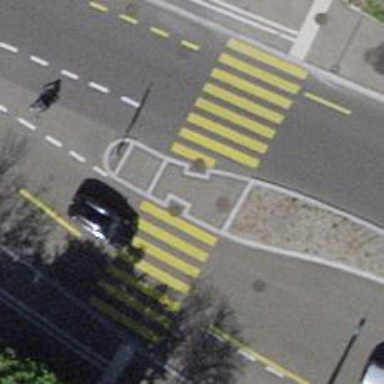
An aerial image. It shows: Secondary road with separate asphalt sidewalks and lanes for cyclists in both directions.